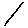
Label: line